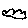
Label: cloud